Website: lowes
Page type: account-selection
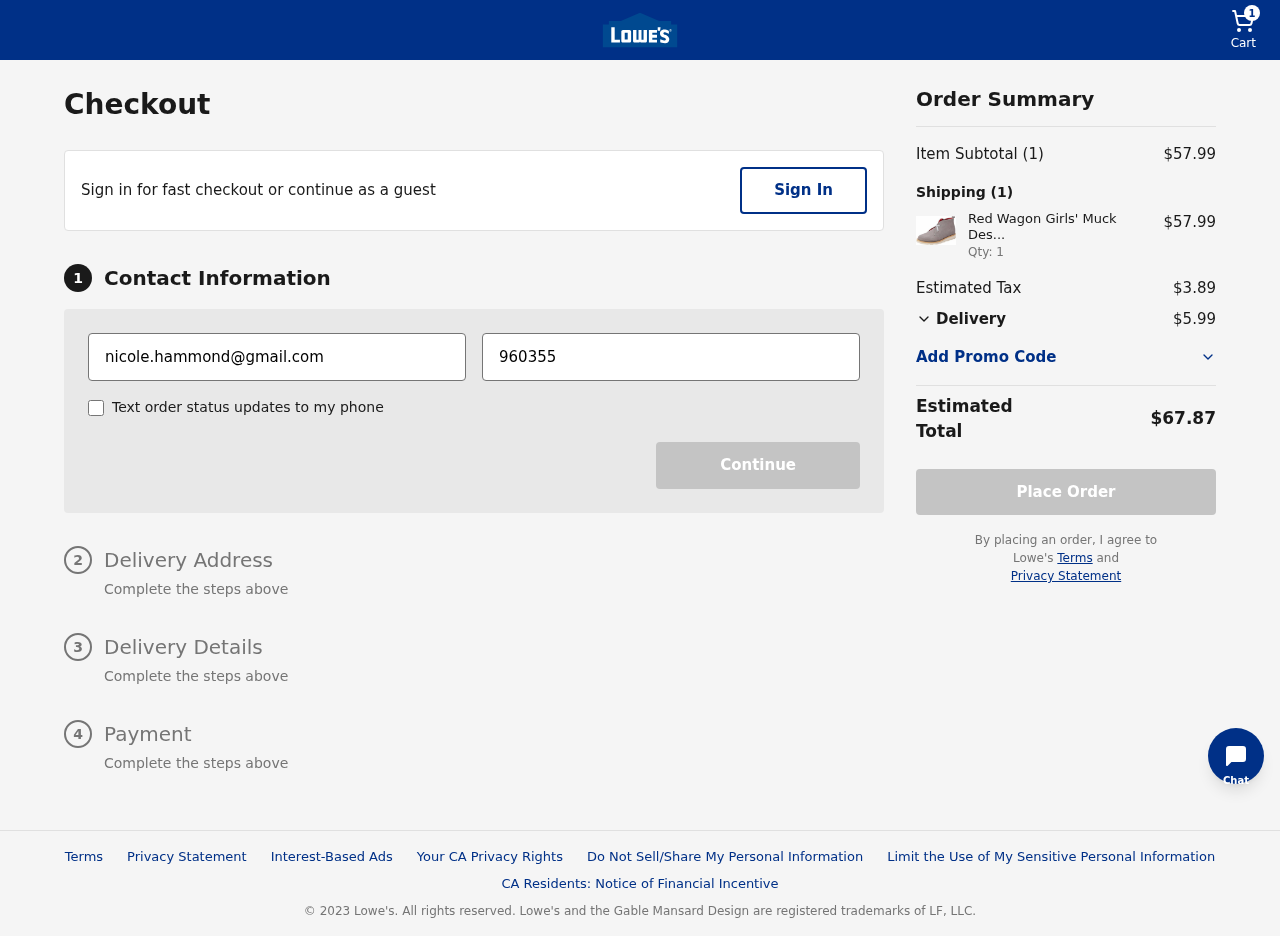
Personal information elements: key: PII_EMAIL
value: nicole.hammond@gmail.com
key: PII_PHONE
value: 9603551665
Product elements: key: PRODUCT1_NAME
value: Red Wagon Girls' Muck Desert Boots, Grey, Women 2
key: PRODUCT1_PRICE
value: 57.99
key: PRODUCT1_QUANTITY
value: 1
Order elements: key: ORDER_NUM_ITEMS
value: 1
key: ORDER_SUBTOTAL
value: $57.99
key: ORDER_TAX
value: $3.89
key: ORDER_SHIPPING_COST
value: $5.99
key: ORDER_TOTAL
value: $67.87